Question: Not sure why I continue to get this error when trying to implement autocomplete with ajax source.
'''
"Uncaught TypeError: Cannot read property 'length' of undefined"
'''
Here is my route in express.
'''
exports.findAllIrds = function(req, res) {
var name = req.query["value"];
db.collection('employees', function(err, collection) {
if (name) {
collection.find({
"value": new RegExp(name, "i")
}, {
value: 1,
data: 1,
_id: 0
}).toArray(function(err, items) {
res.jsonp(items);
//console.log(req.query);
//console.log(items);
});
} else {
collection.find().toArray(function(err, items) {
res.jsonp(items);
console.log(req.query);
});
}
});
};
'''
If I browse to /receiversjson I get all my json as expected and when I browse /receiversjson?value=293589324 I get
'[{"value": "<PHONE>","data": "D33HL3RH311911"}]' as expected.
However when I try jquery autocomplete with the following code I get error.
'''
$('.item-name textarea').autocomplete({
serviceUrl: '/receiversjson',
paramName: 'value',
autoSelectFirst: true,
onSelect: function(suggestion) {
alert('You selected: ' + suggestion.value + ', ' + suggestion.data);
}
});
Uncaught TypeError: Cannot read property 'length' of undefined
'''
In chrome developer tools network tab I see "receiversjson?value=293589324" and when I click on it it open a page with my json.
'''
[{
"value": "<PHONE>",
"data": "D33HL3RH311911"
}]
'''
What am I missing or doing wrong?

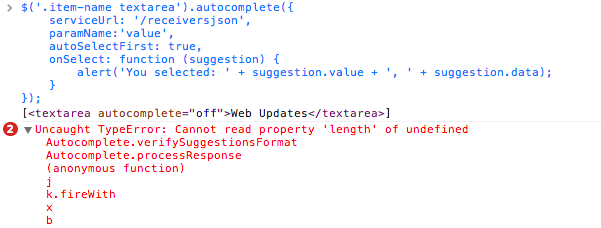
Answer: My problem was the json respond wasn't including "suggestions:" my output was this
'''
[
{
"value": "<PHONE>",
"data": "A10GA8CW330293"
}
]
'''
JQuery Autocomplete was looking for this.
'''
{
"suggestions": [
{
"value": "<PHONE>",
"data": "A10GA8CW330293"
}
]
}
'''
I currently got it working with this.
'''
exports.findAllIrds = function(req, res) {
var name = req.query["value"];
db.collection('employees', function(err, collection) {
if (name) {
collection.find({"value": new RegExp(name, "i")},{value:1,data:1,_id:0}).toArray(function(err, items) {
var myobj = {};
var suggestions = 'suggestions';
myobj[suggestions] = items;
res.jsonp(myobj);
});
} else {
collection.find().toArray(function(err, items) {
res.jsonp(items);
console.log(req.query);
});
}
});
};
'''